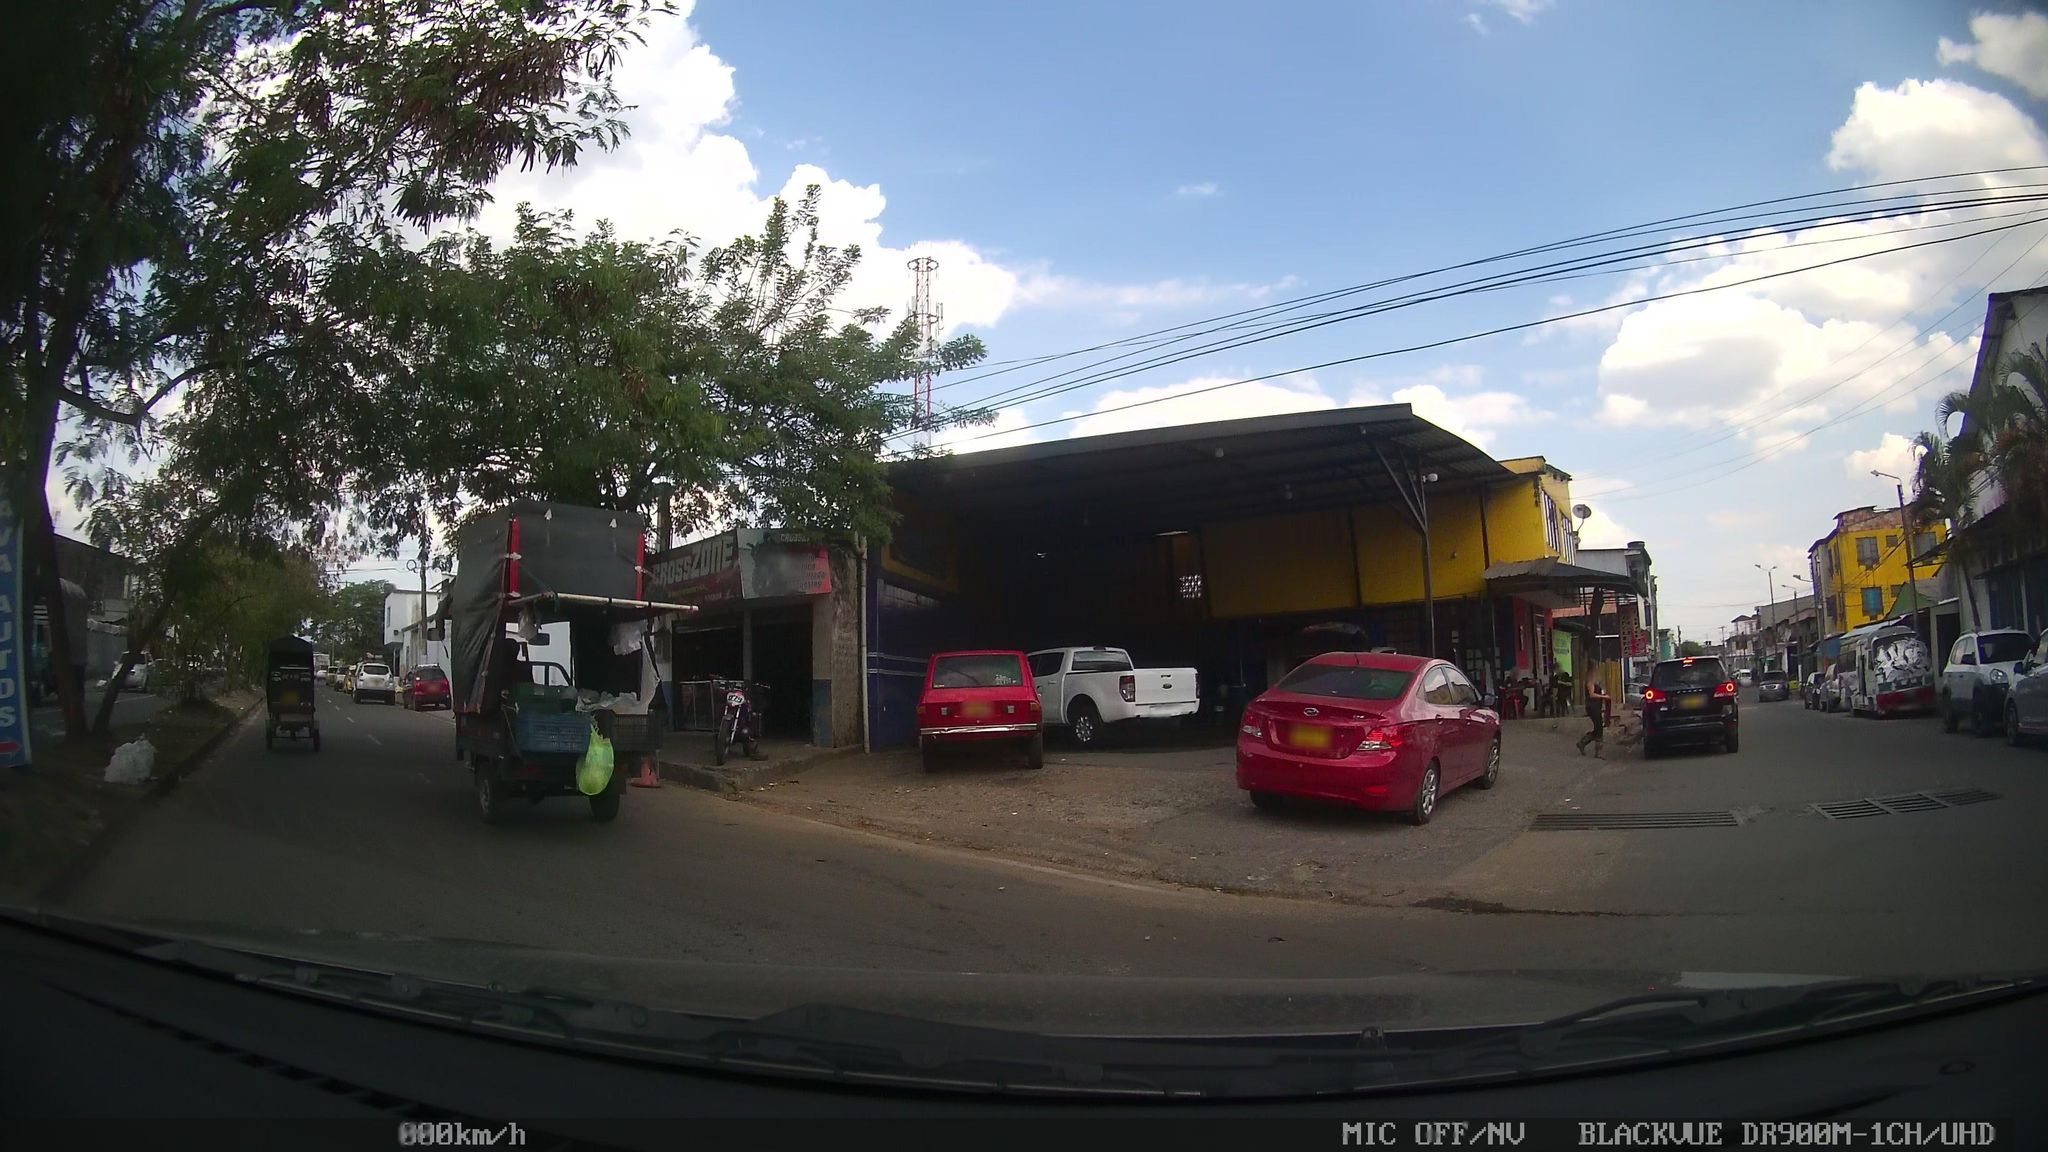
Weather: clear
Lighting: day
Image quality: good
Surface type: driving surface
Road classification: residential
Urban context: urban centre
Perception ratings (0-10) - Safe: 0.98, Lively: 8.03, Beautiful: 5.69, Boring: 1.86, Depressing: 8.24, Wealthy: 2.24